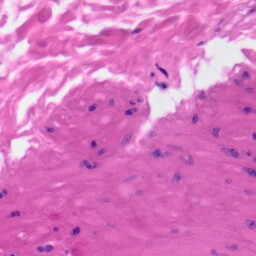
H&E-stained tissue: Skin